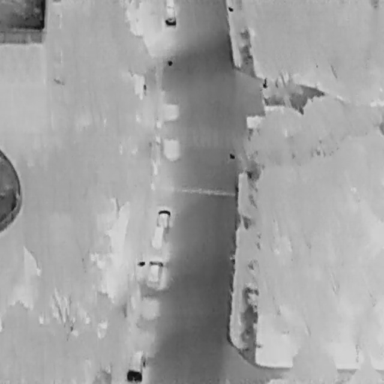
There are six objects shown in the infrared image, including two People, and four Cars.